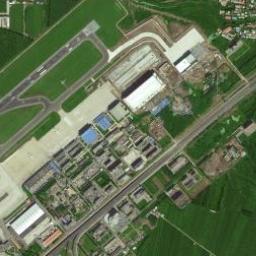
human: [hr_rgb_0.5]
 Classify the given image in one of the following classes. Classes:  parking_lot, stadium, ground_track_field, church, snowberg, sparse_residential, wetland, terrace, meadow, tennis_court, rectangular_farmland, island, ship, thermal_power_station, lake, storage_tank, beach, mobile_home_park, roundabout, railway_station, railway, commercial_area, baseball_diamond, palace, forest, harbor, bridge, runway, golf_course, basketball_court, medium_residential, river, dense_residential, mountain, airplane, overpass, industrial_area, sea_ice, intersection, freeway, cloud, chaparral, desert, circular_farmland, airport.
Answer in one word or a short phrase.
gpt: airport